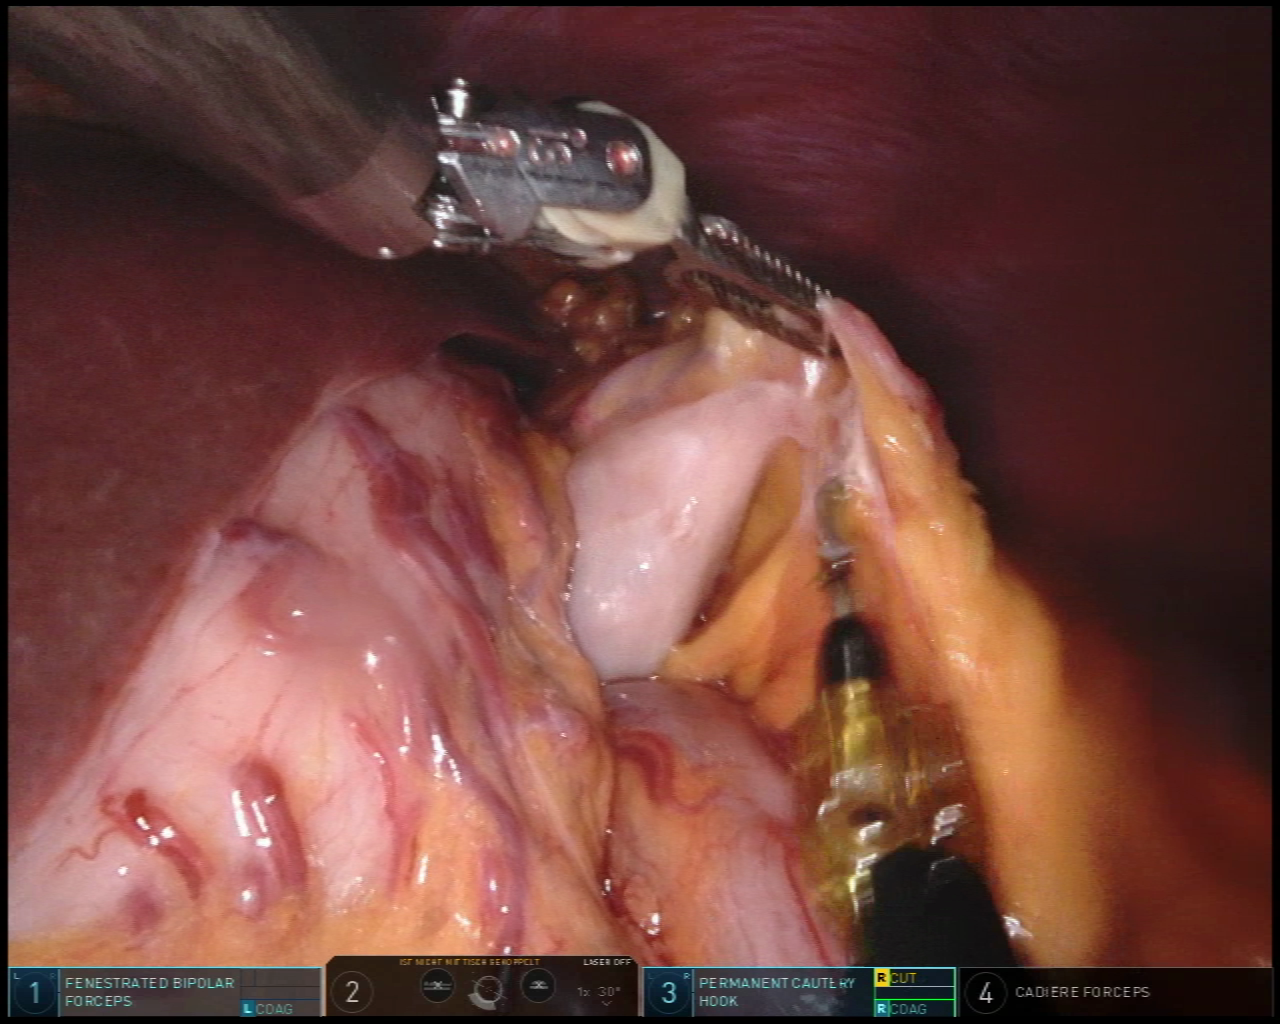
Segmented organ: abdominal_wall
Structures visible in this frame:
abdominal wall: yes
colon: no
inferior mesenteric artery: no
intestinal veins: no
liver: yes
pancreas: no
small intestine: no
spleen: no
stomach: yes
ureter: no
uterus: no
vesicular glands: no